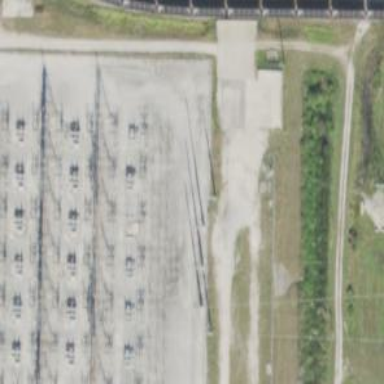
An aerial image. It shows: Switch used for power control.